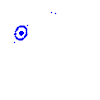
Particle: pion